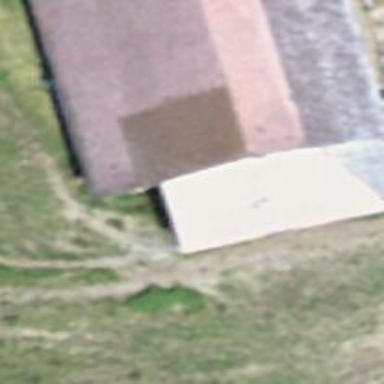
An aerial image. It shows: Building in farmyard.